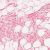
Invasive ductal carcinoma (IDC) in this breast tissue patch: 0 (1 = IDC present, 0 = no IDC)